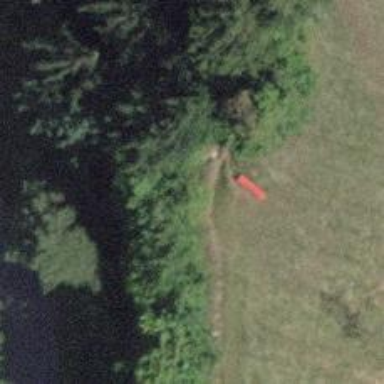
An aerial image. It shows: Bench for seating.